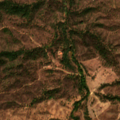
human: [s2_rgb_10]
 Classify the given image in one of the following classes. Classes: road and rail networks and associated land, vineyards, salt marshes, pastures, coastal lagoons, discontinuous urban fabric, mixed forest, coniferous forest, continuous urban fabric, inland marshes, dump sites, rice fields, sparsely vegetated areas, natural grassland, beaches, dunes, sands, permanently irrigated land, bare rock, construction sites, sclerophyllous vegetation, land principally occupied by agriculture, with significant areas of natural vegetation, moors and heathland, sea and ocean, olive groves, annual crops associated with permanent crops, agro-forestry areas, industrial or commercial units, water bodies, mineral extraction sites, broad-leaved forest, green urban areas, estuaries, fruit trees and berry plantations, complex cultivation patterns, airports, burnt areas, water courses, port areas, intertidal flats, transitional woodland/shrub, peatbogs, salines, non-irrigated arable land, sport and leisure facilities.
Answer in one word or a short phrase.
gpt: broad-leaved forest, transitional woodland/shrub